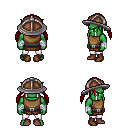
a pixel art fantasy rpg character, male body template, orc, green skin, leather chest armor, white pants, red twin-tailed hairstyle, chain helm, white cloth bandages, brown shoes, four views (front, back, left, right), 2x2 character sprite sheet, small pixel art, hard edges, no anti-aliasing